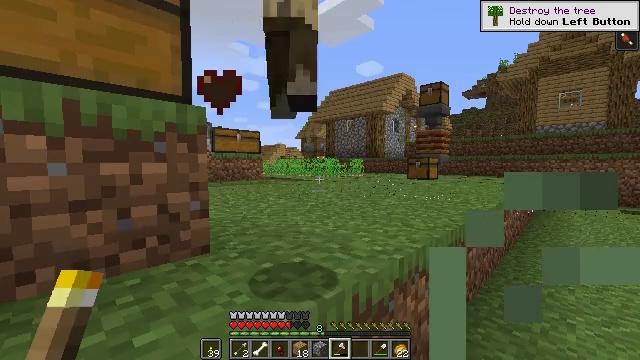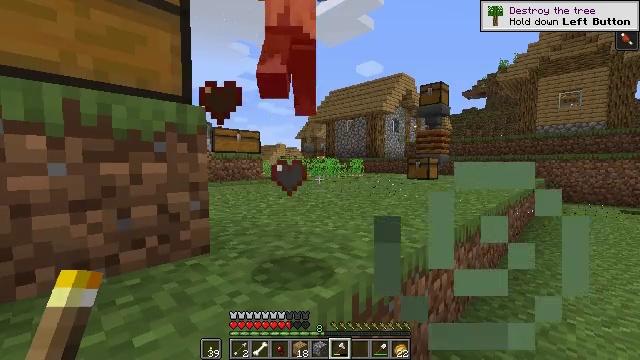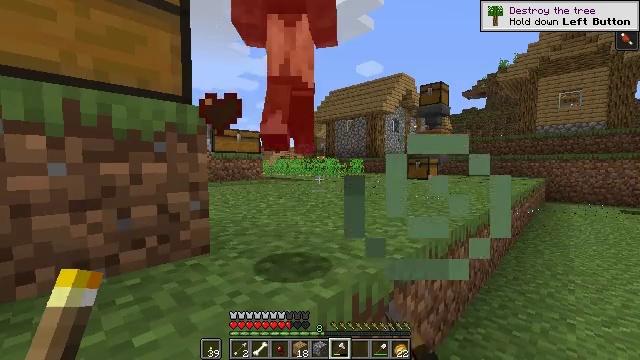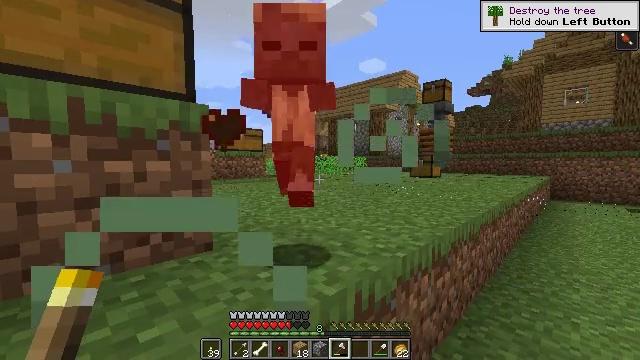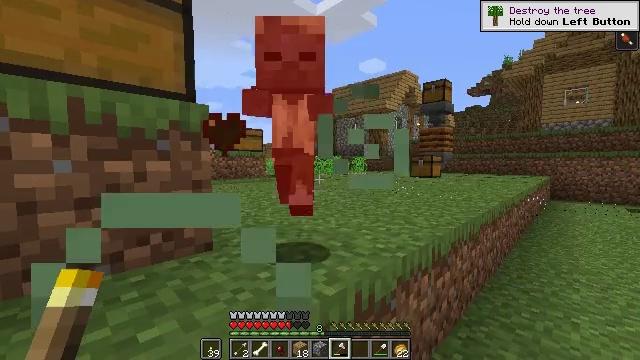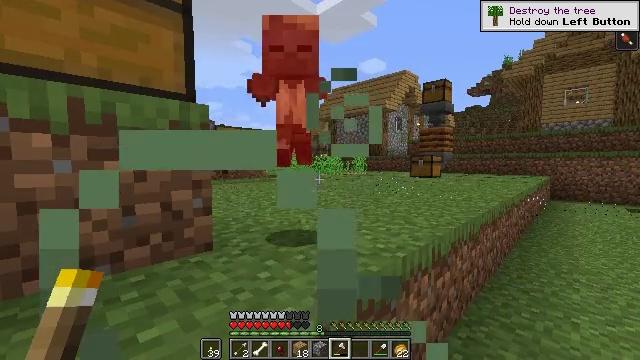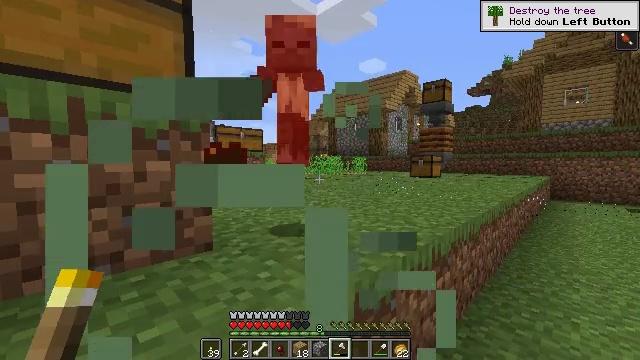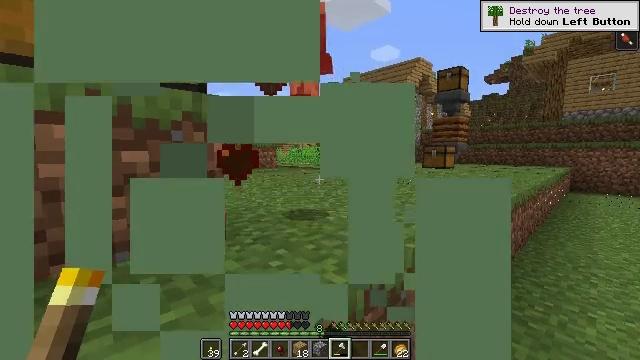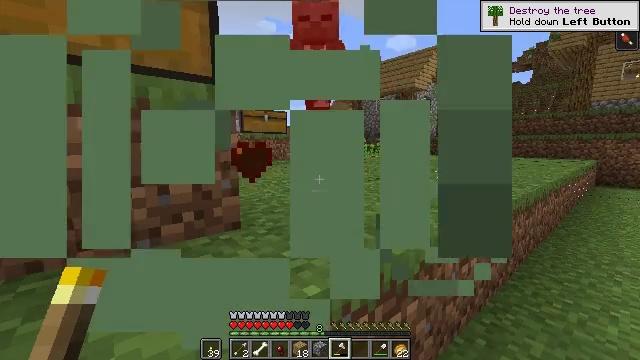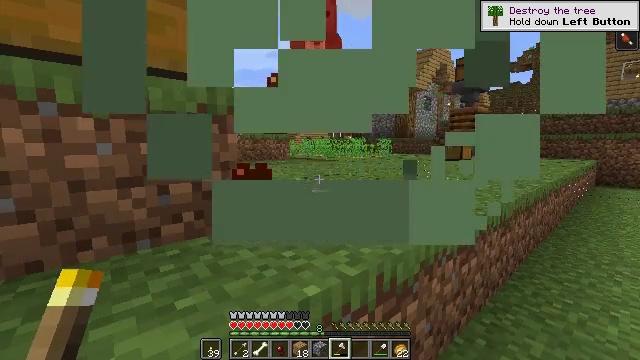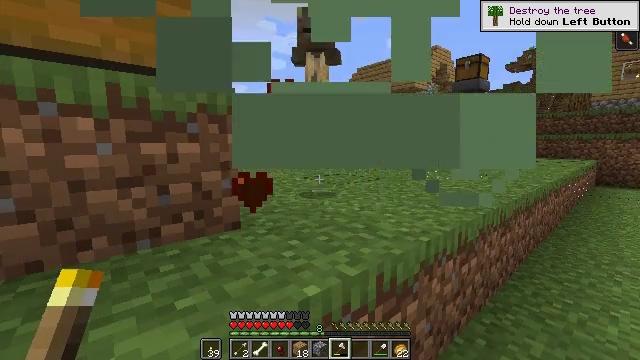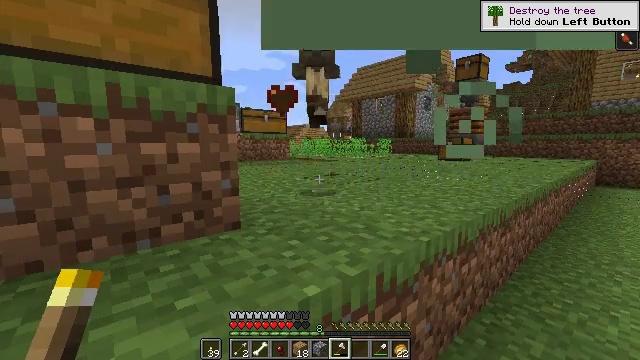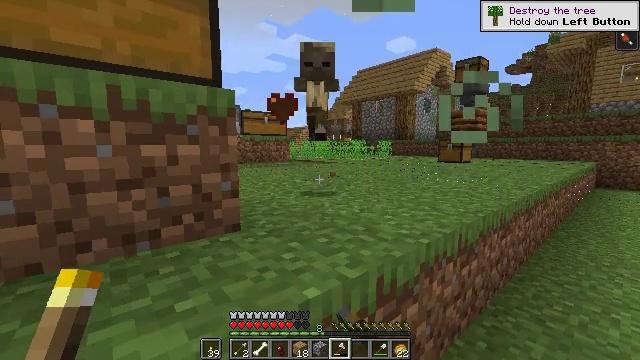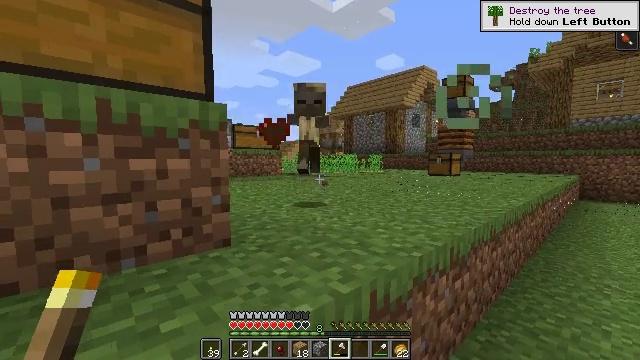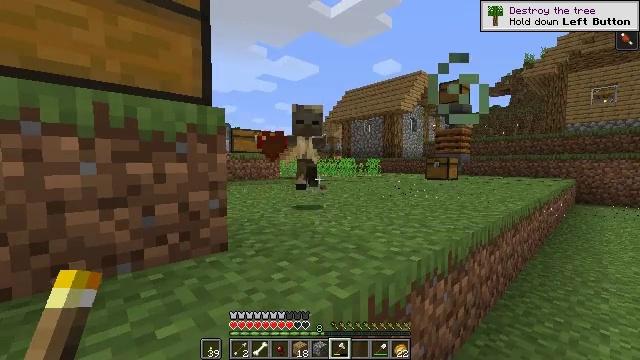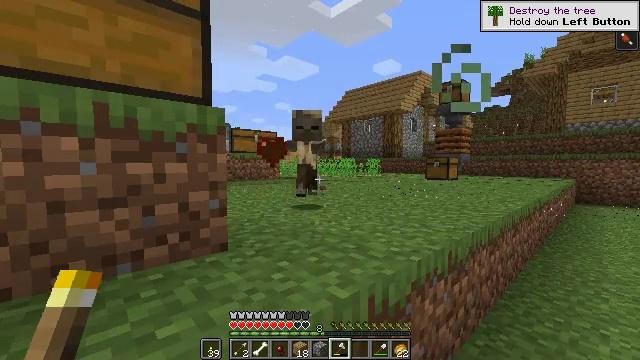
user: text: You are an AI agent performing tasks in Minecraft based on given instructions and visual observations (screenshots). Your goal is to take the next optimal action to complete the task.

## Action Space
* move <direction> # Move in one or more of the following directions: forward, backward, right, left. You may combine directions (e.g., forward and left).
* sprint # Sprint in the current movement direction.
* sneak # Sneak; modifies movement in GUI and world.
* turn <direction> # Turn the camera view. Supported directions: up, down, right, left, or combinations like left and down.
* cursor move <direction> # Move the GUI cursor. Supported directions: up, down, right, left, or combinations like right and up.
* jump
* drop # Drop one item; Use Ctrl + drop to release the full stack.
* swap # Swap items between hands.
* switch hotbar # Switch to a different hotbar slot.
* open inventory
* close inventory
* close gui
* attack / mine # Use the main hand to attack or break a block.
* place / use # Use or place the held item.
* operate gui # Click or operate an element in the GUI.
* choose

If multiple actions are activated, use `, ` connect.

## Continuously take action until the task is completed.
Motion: motion action
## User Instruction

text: Kill a husk.
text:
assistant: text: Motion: attack / mine
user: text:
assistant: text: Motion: attack / mine
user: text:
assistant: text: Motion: attack / mine
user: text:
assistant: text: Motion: attack / mine
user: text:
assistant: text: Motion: no_op
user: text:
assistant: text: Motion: attack / mine
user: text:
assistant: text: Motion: turn left and down, attack / mine
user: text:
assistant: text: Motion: turn left and down, attack / mine
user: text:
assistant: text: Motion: attack / mine
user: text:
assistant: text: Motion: no_op
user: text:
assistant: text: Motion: attack / mine
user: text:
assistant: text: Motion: attack / mine
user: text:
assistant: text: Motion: turn right and up, attack / mine
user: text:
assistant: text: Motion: no_op
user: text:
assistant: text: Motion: no_op
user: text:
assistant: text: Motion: no_op
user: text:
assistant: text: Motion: turn up
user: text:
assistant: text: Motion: turn up
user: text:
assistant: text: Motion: no_op
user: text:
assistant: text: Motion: no_op
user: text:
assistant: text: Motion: no_op
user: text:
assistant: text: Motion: no_op
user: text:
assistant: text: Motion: no_op
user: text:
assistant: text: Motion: no_op
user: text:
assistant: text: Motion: turn left
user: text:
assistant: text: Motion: turn left
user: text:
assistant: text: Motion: no_op
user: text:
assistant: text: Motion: attack / mine
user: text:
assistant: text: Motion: attack / mine
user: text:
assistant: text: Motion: turn right, attack / mine